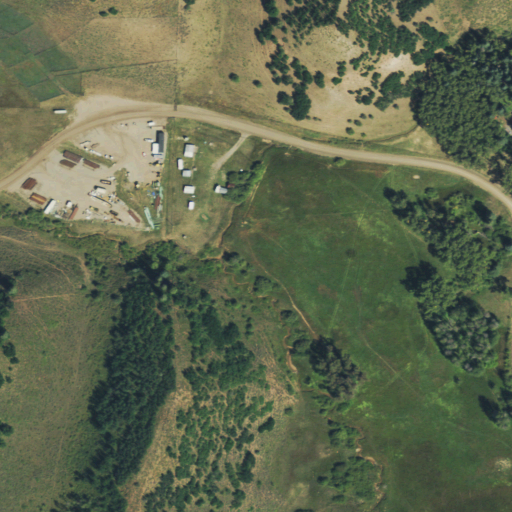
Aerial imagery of valley in Colorado named Henderson Gulch containing deciduous forest, shrub, pasture, open development, woody wetlands, low intensity development, and evergreen forest